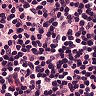
Metastatic tissue present: no